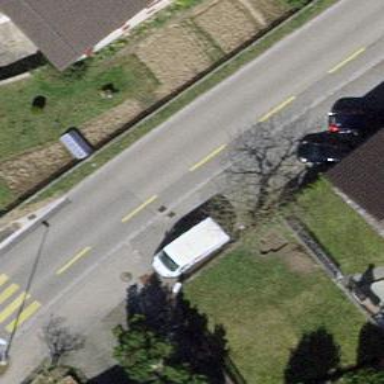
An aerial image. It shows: Unclassified road with asphalt surface. There is lane for cyclists on the left.